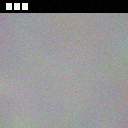
Screen state: on